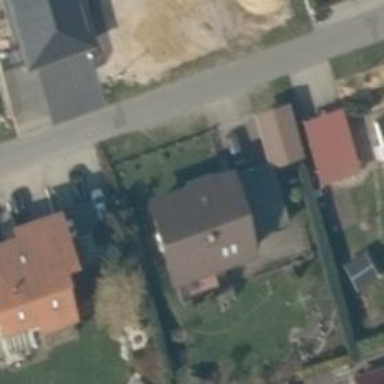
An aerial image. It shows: Simple and straightforward house.